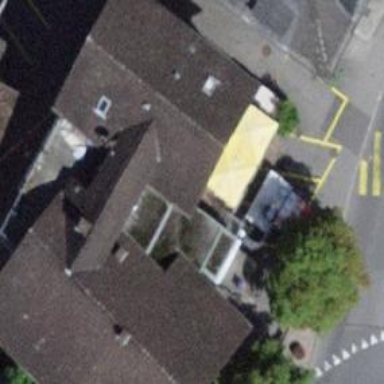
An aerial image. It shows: Bar.